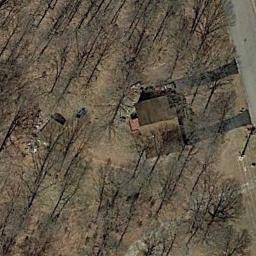
Label: residential